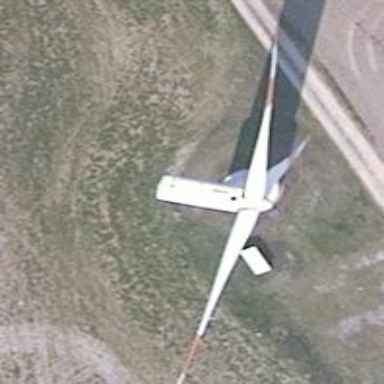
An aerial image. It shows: Wind generator powered by horizontal-axis wind turbine.